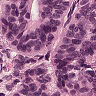
Metastatic tissue present: yes